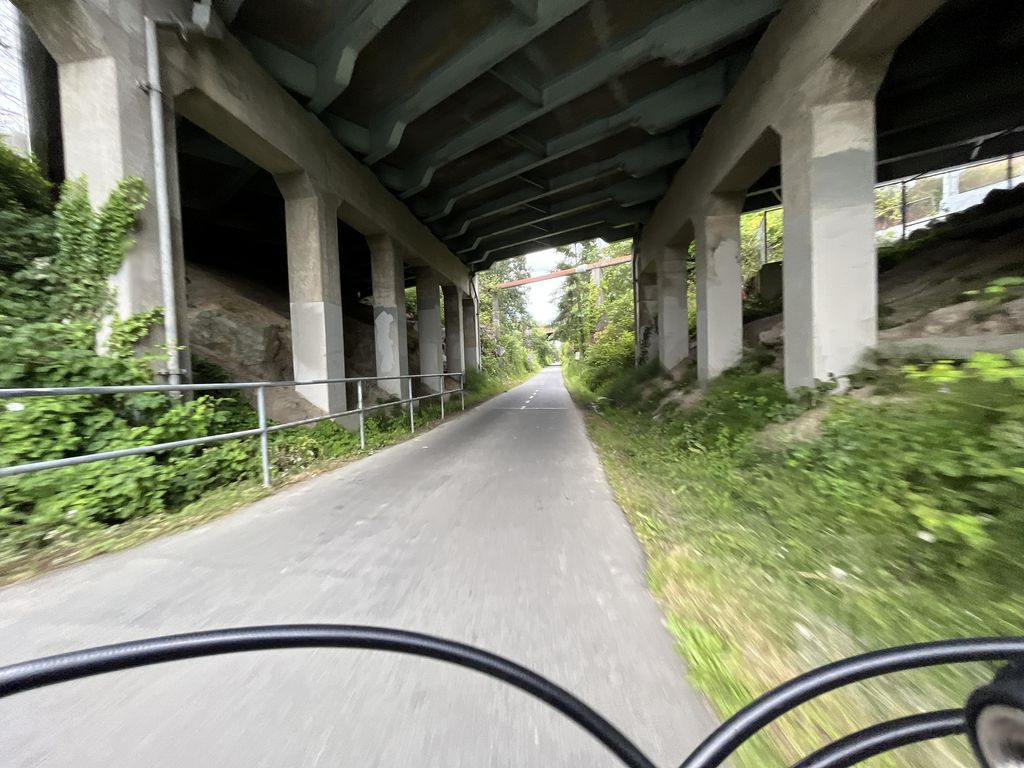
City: victoria